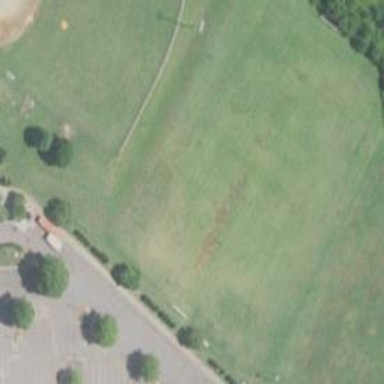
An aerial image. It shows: Soccer pitch designated for leisure and sports activities.